Question: i want to track the use of certain ids in ms azure monitor (application insights). I'm doing this at the moment with the following code excerpt. The problem is that if, for example, six calls are made in quick succession, the first call is tracked six times. the second is tracked five times. the third four times and so on. (look at the picture below) How can I resolve that all ids are only tracked when they are explicitly called?
'''
from azure_monitor import AzureMonitorMetricsExporter
from opentelemetry import metrics
from opentelemetry.sdk.metrics import Counter, MeterProvider
from opentelemetry.sdk.metrics.export.controller import PushController
metrics.set_meter_provider(MeterProvider())
meter = metrics.get_meter(__name__)
exporter = AzureMonitorMetricsExporter(
connection_string='InstrumentationKey=<my-key>'
)
controller = PushController(meter, exporter, 0)
def add_question(question_id):
requests_counter = meter.create_metric(
name=question_id,
description="question used",
unit="1",
value_type=int,
metric_type=Counter,
)
labels = {"type": "question"}
requests_counter.add(1, labels)
controller.shutdown()
print(str(datetime.now()) + " - Done recording metric: question")
print(question_id)
'''

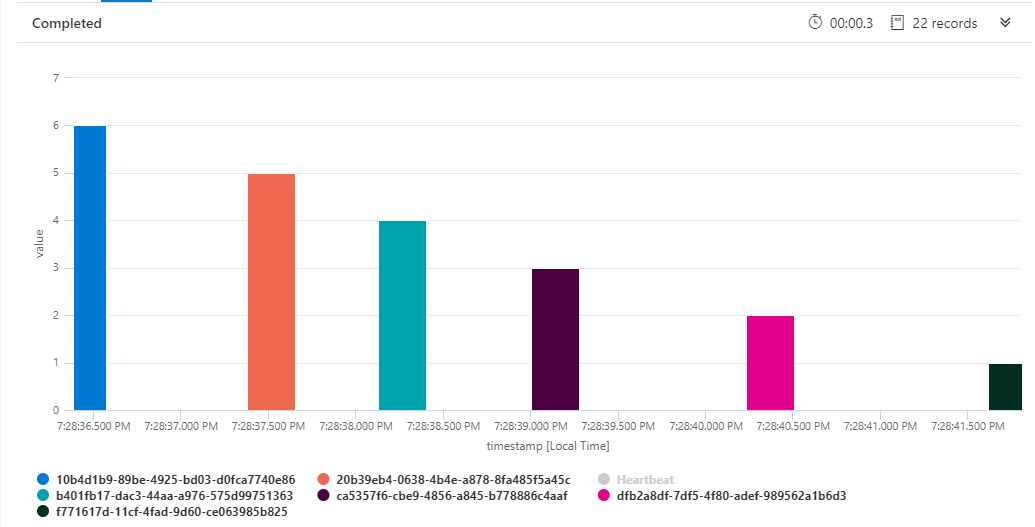
Answer: My problem was solved by a comment on my github bug report. The only change to be made is to add 'statefull=False' to the 'MeterProvider' like this:
'metrics.set_meter_provider(MeterProvider(stateful=False))'